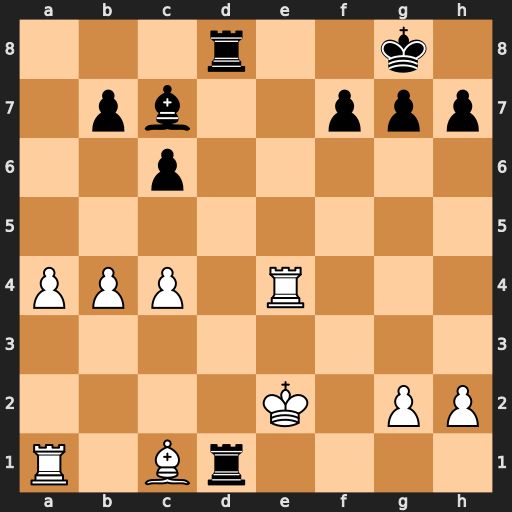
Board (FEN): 3r2k1/1pb2ppp/2p5/8/PPP1R3/8/4K1PP/R1Br4
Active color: w
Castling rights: -
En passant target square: -
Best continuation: Bg5 Rxa1 Bxd8